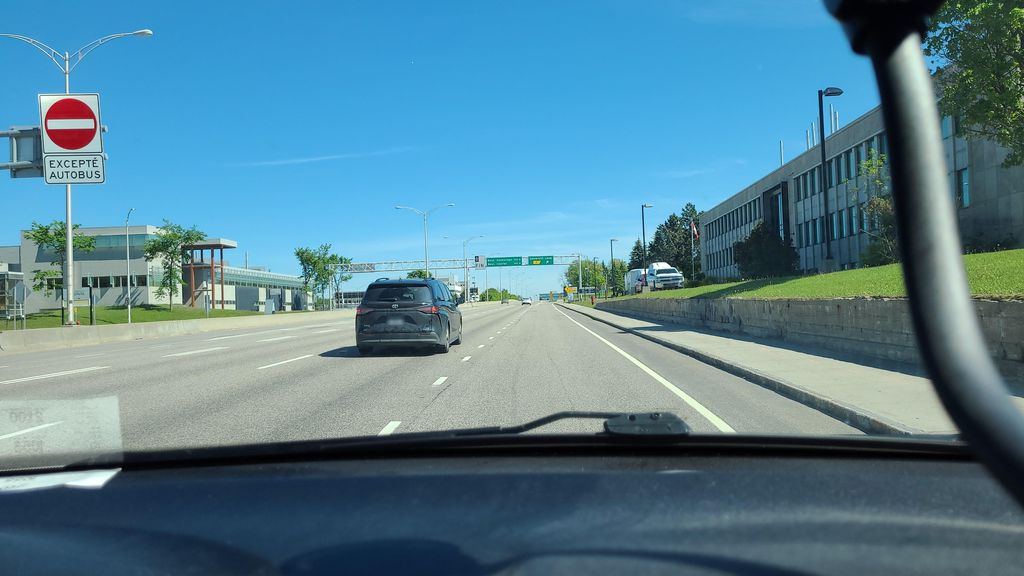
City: quebec_city